Question: When I want to set an ID for a View Controller I go into the storyboard file, select the ViewController, then on the Identity inspector I type in the 'Storyboard ID' as something like "theVCID":

When I want to use that View Controller in code I do something like:
'''
UIViewController *myVC = [myStoryboard instantiateViewControllerWithIdentifier:@"theVCID"];
'''
Is there a way I can just hardcode this ID string in one location instead of hard coding it inside storyboard and when I use it in code?
If I could get a variable in the storyboard XML, I could just get the hardcoded string variable inside the XML source, but I don't know how/where to set up a variable so that the storyboard XML can access it.
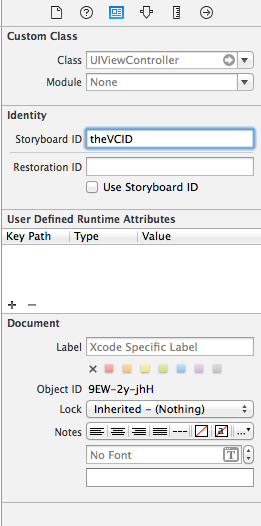
Answer: Unfortunately you are forced to duplicate the declaration.
I wouldn't recommend parsing the XML as you will be basing that on the assumption of an implementation detail. Technically, storyboards could change their data type to anything in the future and this would break your implementation.
The safest way to do this is to keep your storyboard identifiers in a single class (say StoryBoardCoordinationController) and simply reference the storyboard objects through this single interface. Hopefully you should never be in the situation where these values are changing often, and if they are you should definitely seek to do something about it:)